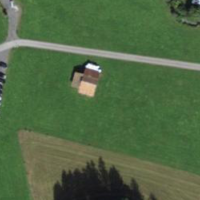
EUNIS habitat code: 24
Species observed at this site:
Pinguicula alpina
Cardamine pratensis